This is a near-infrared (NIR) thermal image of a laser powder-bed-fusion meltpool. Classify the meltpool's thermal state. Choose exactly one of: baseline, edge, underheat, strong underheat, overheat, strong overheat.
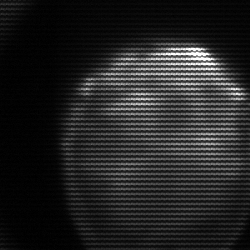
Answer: edge